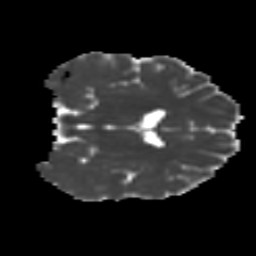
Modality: MD
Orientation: coronal
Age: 14
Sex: male
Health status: ill
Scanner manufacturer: ge
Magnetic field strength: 3 T
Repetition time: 6.752 s
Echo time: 0.079 s